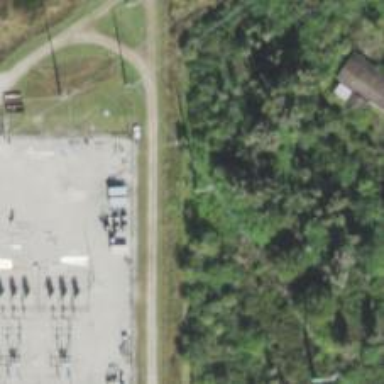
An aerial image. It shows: Power tower.